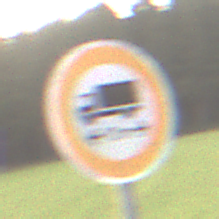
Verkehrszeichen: TatsaechlicheLaenge
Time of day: SunriseSunset
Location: Outdoor (Nature)
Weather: Clear
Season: NotSpecified
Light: Natural